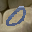
Label: 0